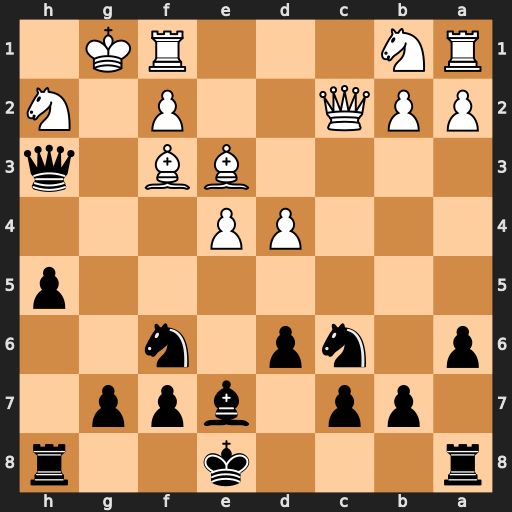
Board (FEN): r3k2r/1pp1bpp1/p1np1n2/7p/3PP3/4BB1q/PPQ2P1N/RN3RK1
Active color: b
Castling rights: kq
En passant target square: -
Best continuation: Ng4 Bf4 Nxh2 Bxh2 Qxf3